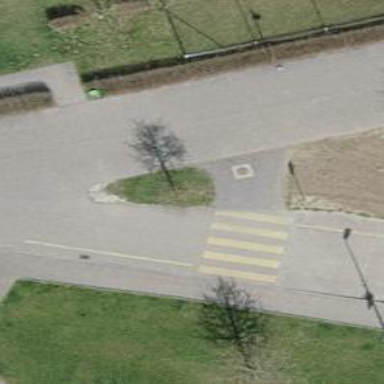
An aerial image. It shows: Pedestrian crossing with zebra markings on the footway.